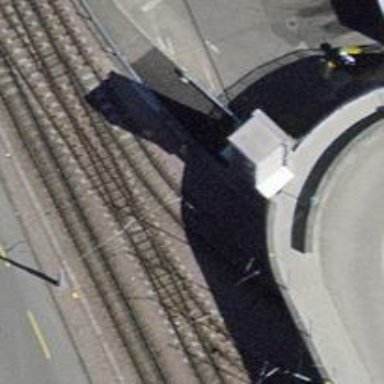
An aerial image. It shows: Tram railway with 1 track and contact lines for electrification.